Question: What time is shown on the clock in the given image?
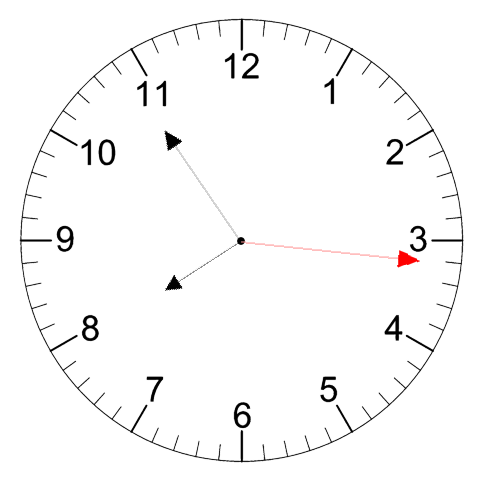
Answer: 07:54:16